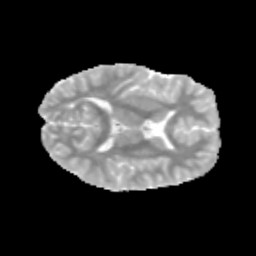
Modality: MD
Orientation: axial
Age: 10
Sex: male
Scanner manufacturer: siemens
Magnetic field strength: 3 T
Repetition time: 3.8 s
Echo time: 0.07 s